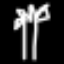
Label: palm tree